Field crop: tomato
Growth stage: 2
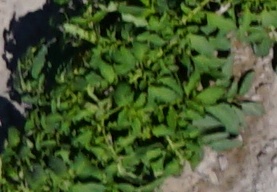
Species: tomato